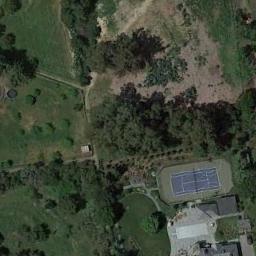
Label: tennis_court